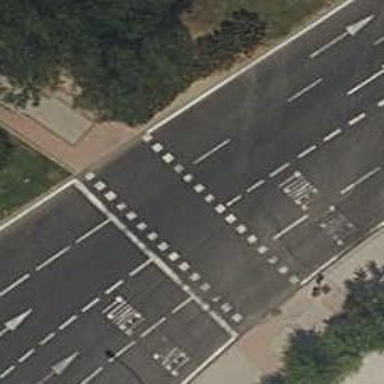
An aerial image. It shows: Road with traffic signals.